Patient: sex F, age 65
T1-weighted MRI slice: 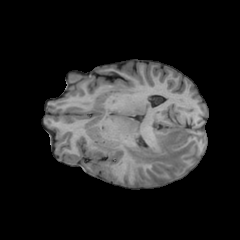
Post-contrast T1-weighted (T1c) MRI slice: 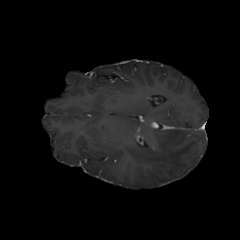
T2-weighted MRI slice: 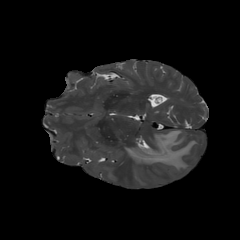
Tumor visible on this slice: yes
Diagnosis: Glioblastoma, IDH-wildtype
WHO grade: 4